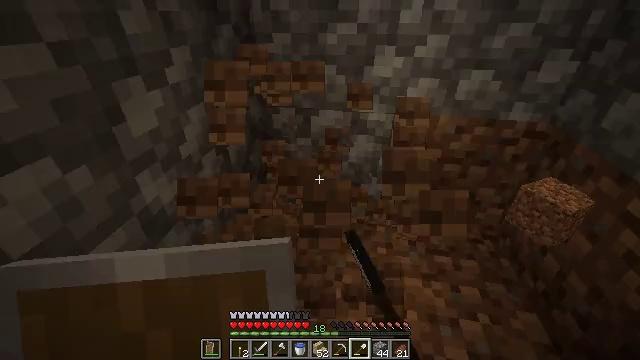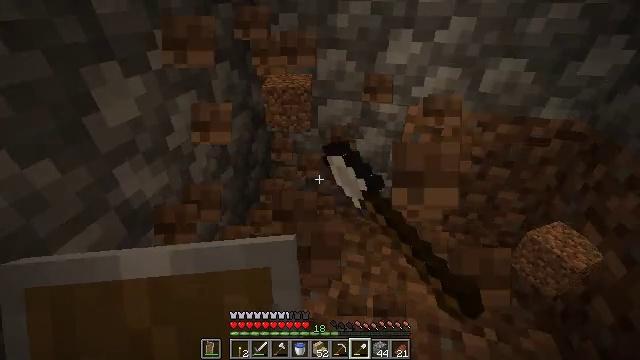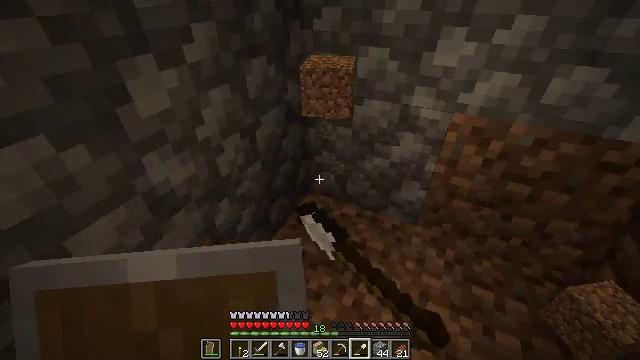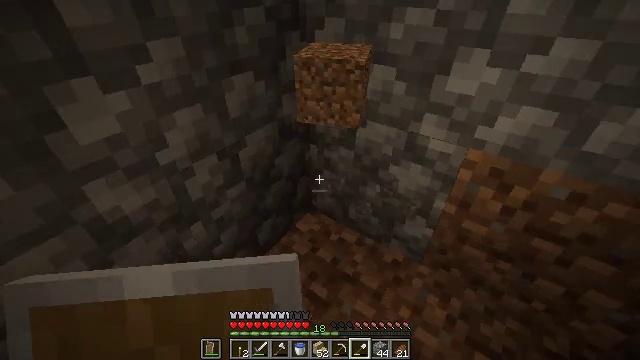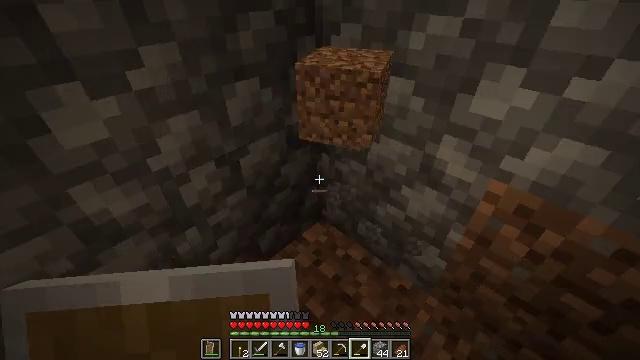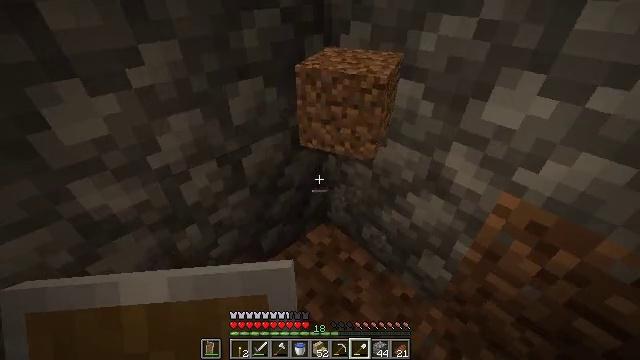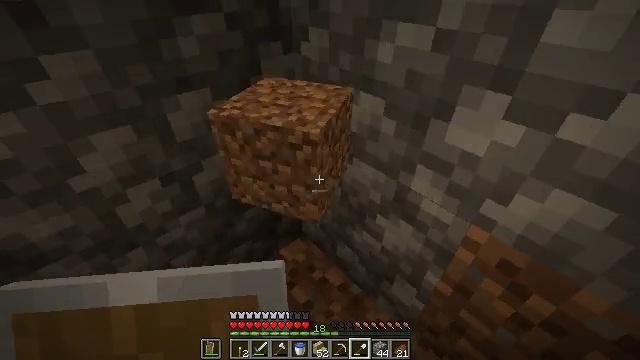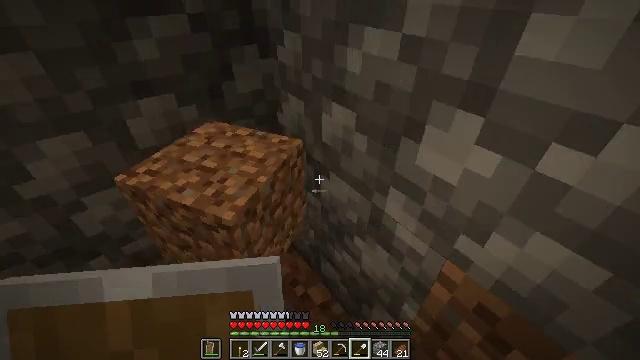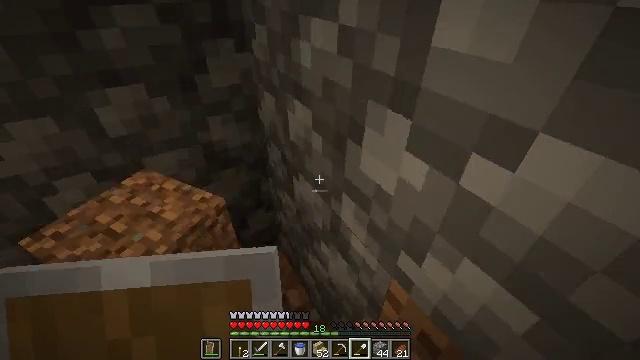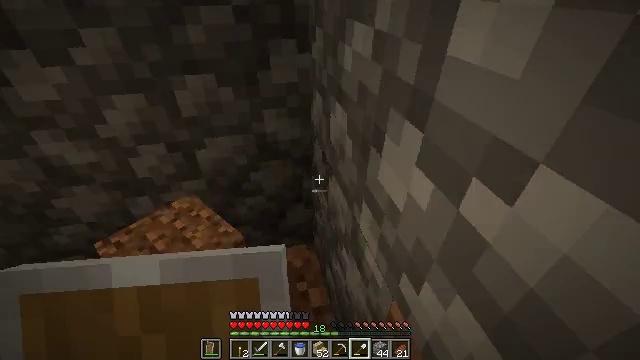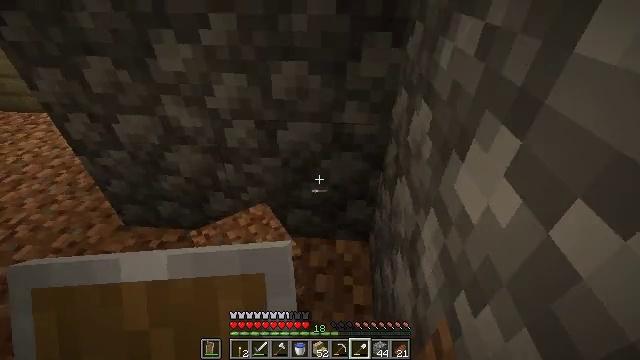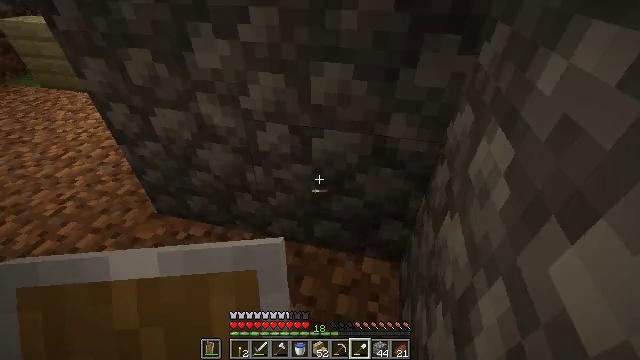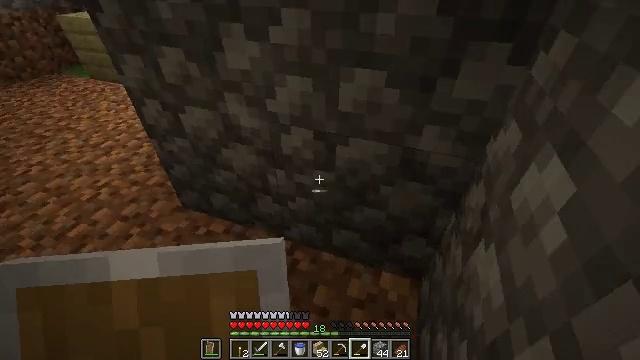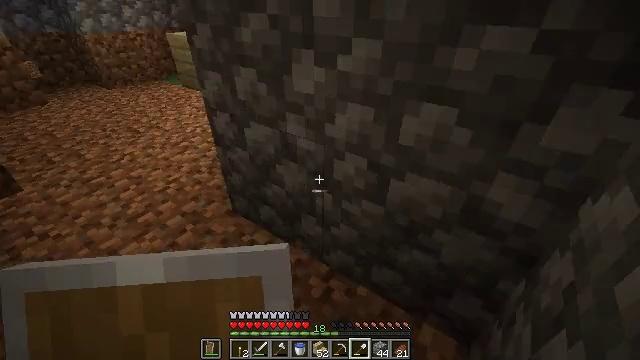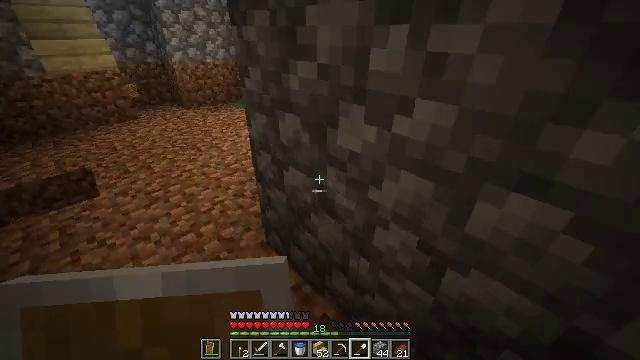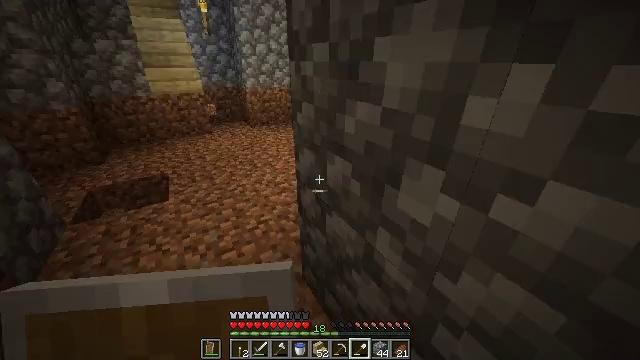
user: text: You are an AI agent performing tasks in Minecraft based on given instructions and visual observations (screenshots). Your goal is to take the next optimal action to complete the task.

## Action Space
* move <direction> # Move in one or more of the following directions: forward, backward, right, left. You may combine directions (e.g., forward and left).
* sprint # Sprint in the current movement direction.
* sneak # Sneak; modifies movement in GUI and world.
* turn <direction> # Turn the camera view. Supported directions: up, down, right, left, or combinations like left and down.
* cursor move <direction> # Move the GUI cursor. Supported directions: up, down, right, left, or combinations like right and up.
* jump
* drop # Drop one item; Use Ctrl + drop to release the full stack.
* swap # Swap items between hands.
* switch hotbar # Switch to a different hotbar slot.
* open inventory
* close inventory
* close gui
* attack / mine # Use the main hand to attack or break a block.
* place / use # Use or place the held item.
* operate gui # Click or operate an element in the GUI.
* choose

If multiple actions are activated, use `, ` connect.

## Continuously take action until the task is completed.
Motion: motion action
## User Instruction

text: Open your inventory and craft spruce planks with spruce logs.
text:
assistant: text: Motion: move forward and move right, turn left and down, attack / mine
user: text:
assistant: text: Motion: move forward and move right, turn left and down, attack / mine
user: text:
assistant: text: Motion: move forward and move right, turn left
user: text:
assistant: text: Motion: move forward and move right, turn left
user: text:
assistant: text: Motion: move forward and move right, turn left
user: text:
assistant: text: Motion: move forward and move right
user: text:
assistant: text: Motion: move right, turn left
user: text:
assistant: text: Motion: move right, turn left
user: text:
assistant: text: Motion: turn left
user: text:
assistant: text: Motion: move forward, turn left
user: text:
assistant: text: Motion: move forward, turn left and down
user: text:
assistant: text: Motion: turn left
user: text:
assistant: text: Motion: move forward, turn left and up
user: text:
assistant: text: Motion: move forward, turn left and up
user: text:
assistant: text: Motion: move forward, turn left and up
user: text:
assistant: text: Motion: move forward, turn left and up
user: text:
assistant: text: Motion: move forward, turn left and up
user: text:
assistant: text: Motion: move forward, turn left and up
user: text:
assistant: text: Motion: move forward and move left, turn left and up
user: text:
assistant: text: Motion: move forward and move left, turn up
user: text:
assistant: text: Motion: move forward and move left, turn up
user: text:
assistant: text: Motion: move forward and move left, turn right and up
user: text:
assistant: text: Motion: move forward and move left, turn up
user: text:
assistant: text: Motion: turn right and up
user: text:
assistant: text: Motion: move forward, turn right and up
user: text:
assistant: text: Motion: move forward, turn right and up
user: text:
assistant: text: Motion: move forward
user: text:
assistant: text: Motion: no_op
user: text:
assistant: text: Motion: move forward
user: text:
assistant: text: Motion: move forward